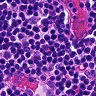
Metastatic tissue present: no